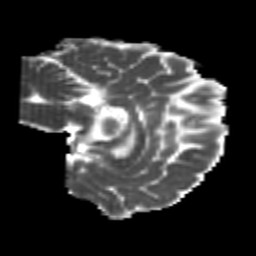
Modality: MD
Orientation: sagittal
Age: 22
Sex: female
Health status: healthy
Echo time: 0.074 s